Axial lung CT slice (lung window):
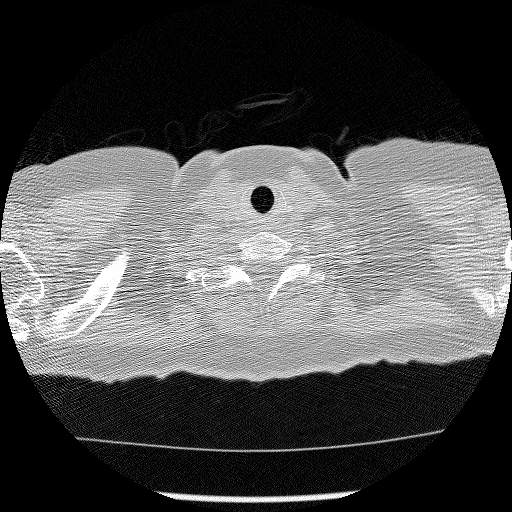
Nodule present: no